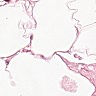
Metastatic tissue present: no